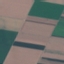
Land use / land cover class: AnnualCrop